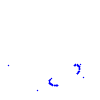
Particle: proton